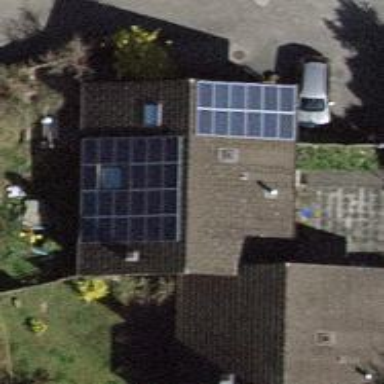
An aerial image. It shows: Solar power generator using photovoltaic method with solar photovoltaic panel types.